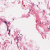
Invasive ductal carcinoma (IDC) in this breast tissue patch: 0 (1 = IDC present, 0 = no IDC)